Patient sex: F
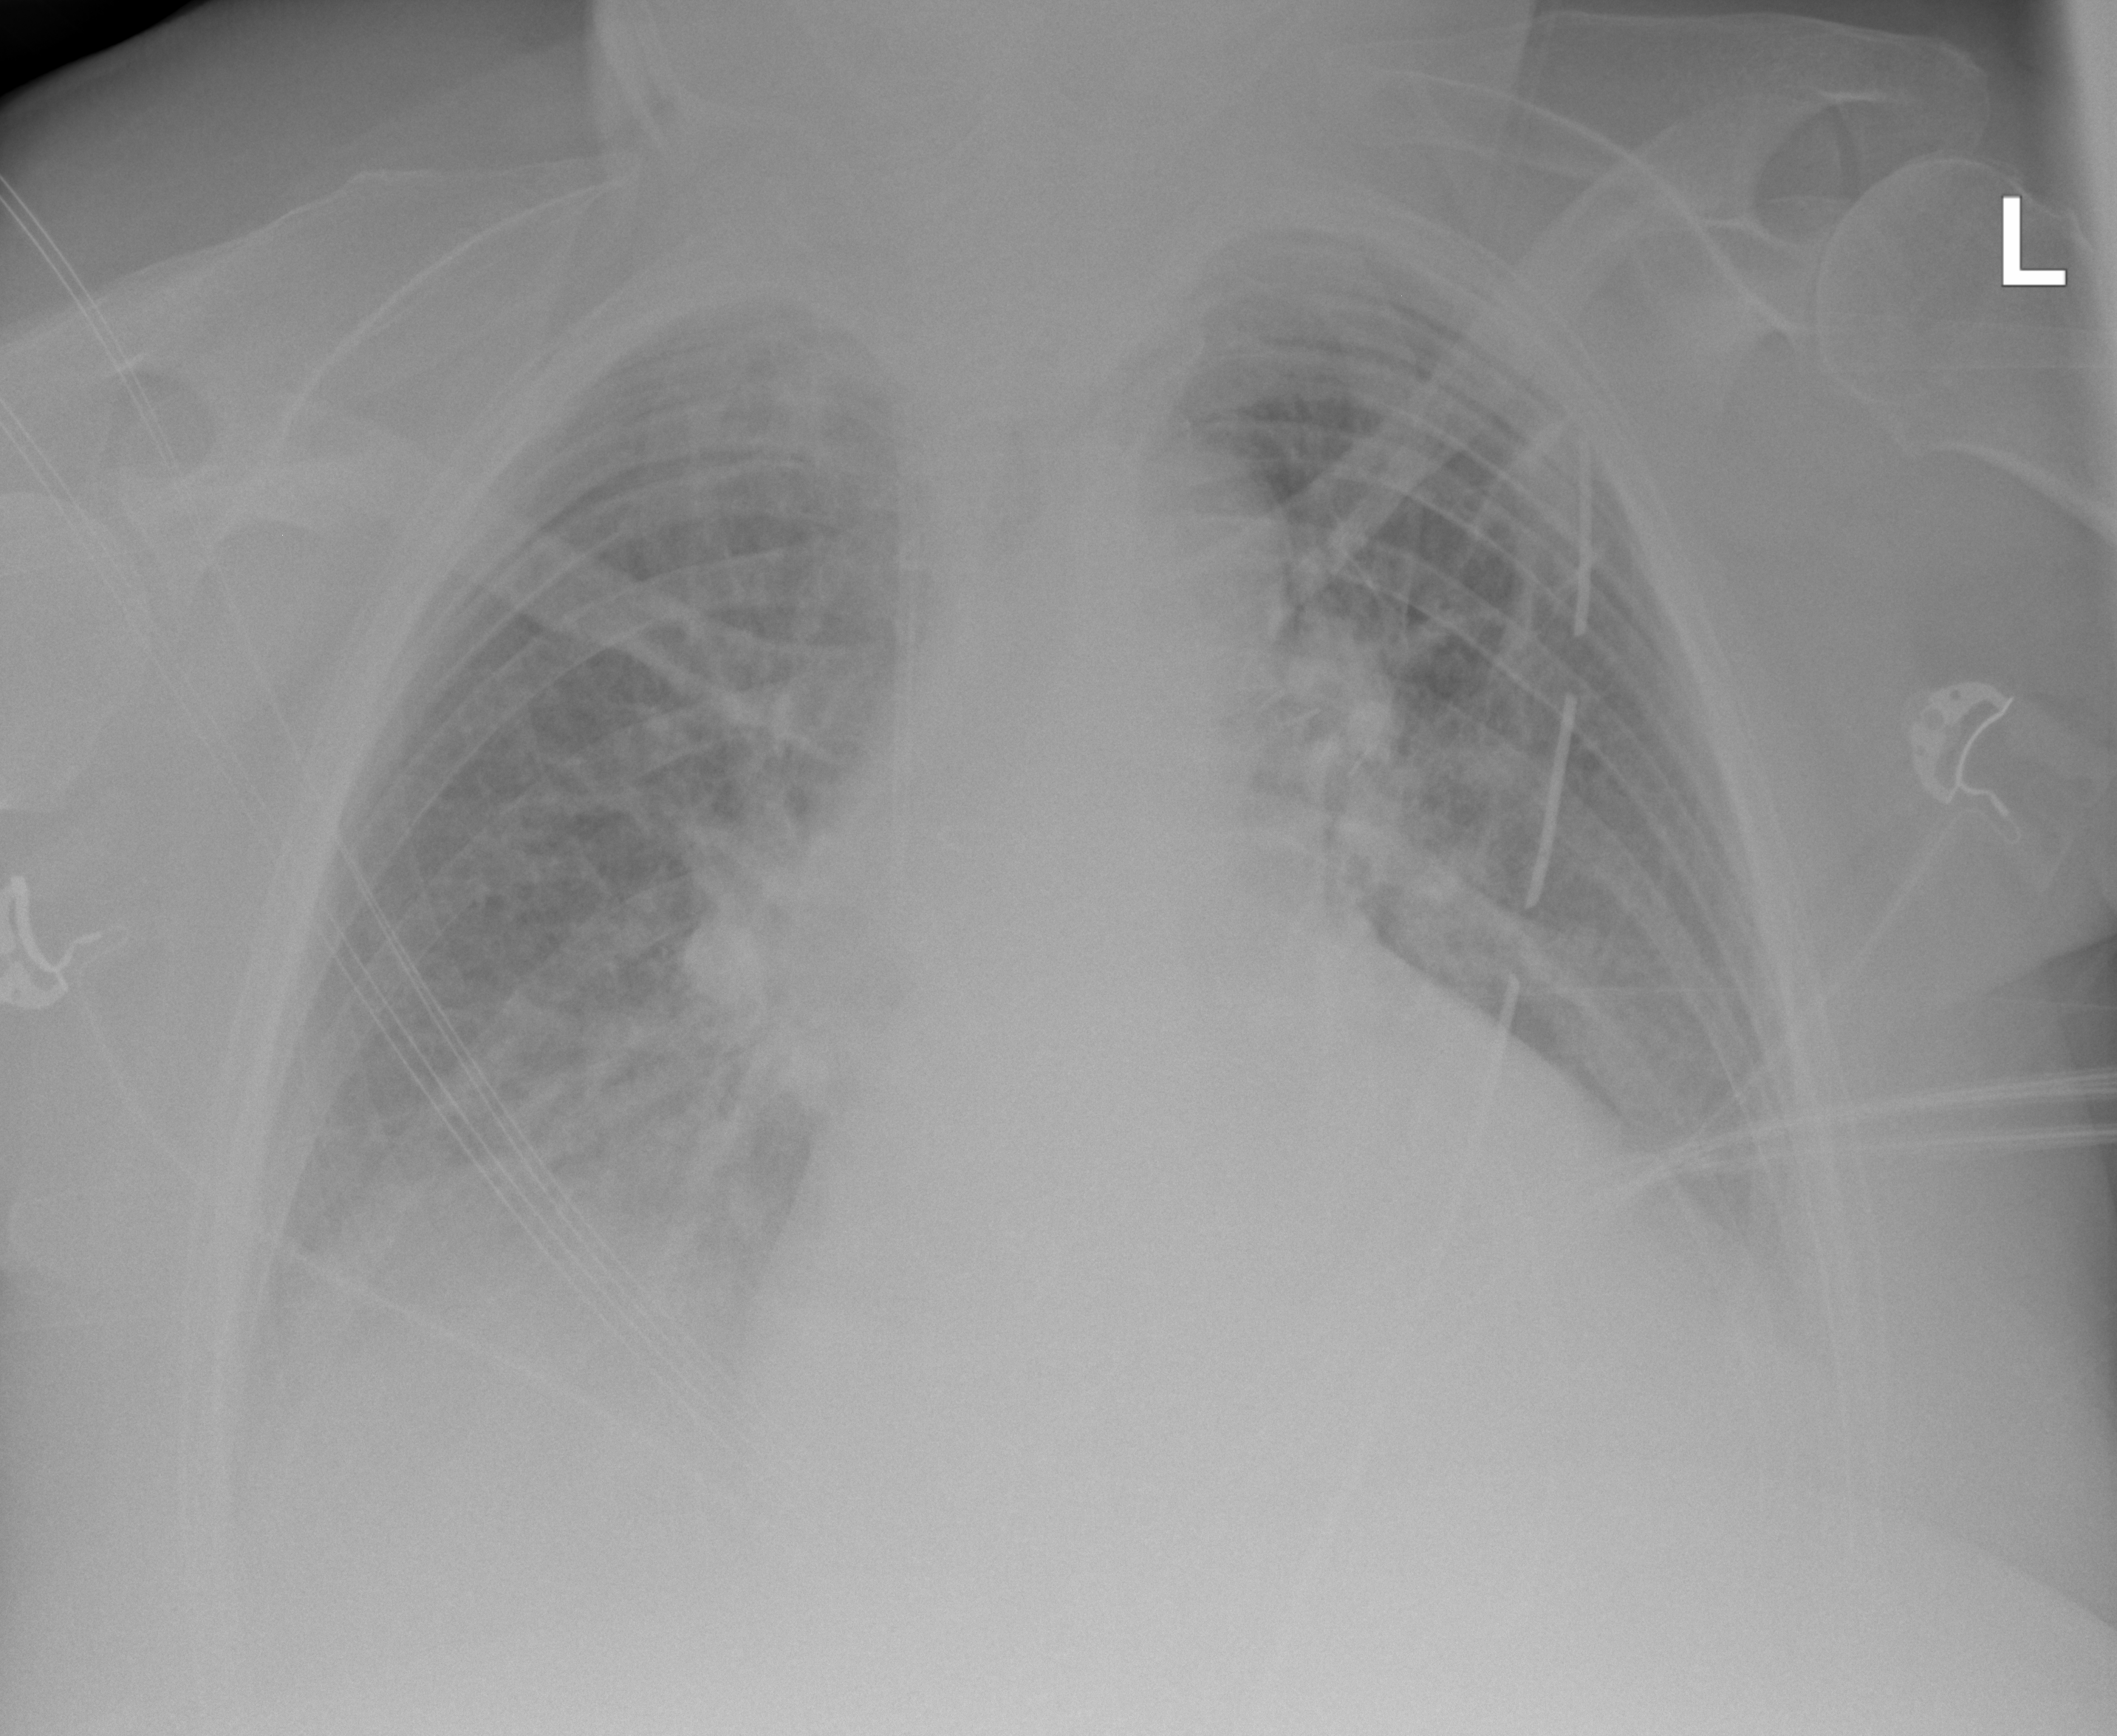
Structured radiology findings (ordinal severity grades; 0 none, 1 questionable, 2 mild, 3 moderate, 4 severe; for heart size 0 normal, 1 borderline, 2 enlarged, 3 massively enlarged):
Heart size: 2
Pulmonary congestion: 2
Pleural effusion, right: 2
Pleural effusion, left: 2
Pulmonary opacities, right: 1
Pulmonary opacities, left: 1
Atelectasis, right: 2
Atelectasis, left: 2